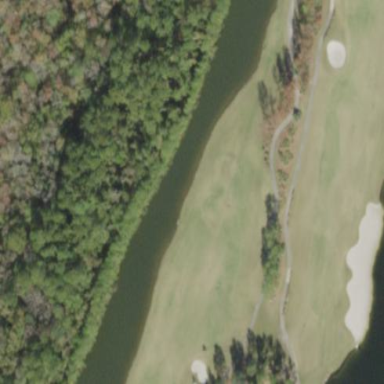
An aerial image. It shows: Water hazard in golf course. The hazard is natural water feature.